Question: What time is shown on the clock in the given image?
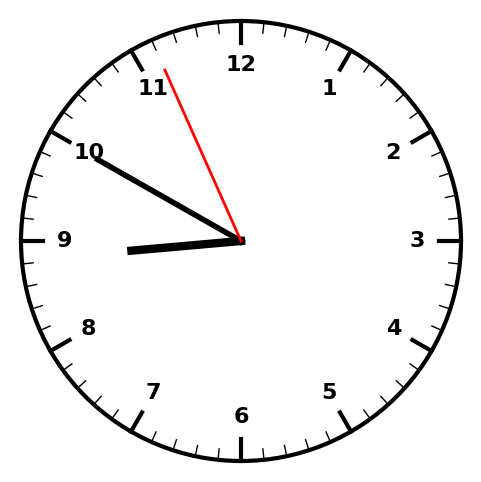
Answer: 08:49:56